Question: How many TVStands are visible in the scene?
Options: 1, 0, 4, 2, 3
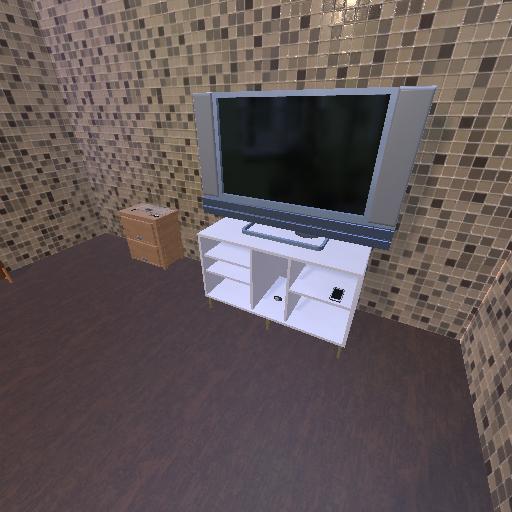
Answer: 1